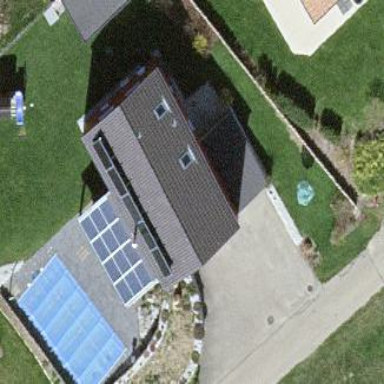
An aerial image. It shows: Simple and straightforward house.